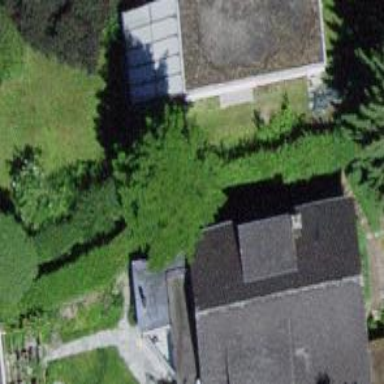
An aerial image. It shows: Hedge acting as barrier.